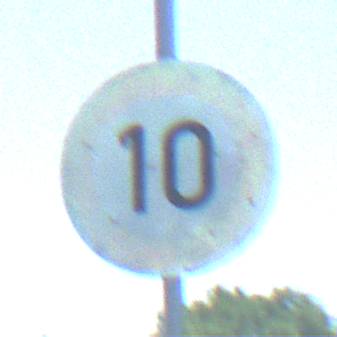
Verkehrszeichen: Geschwindigkeit10
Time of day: Midday
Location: Outdoor (Nature)
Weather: Clear
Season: Summer
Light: Natural